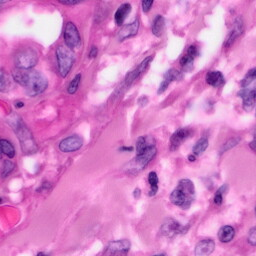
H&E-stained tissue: Pancreatic